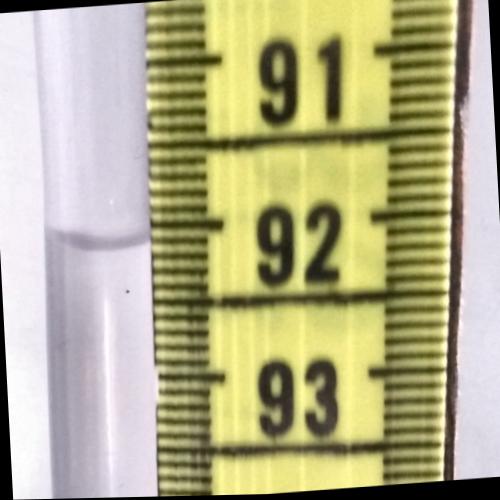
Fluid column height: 92.1 cm